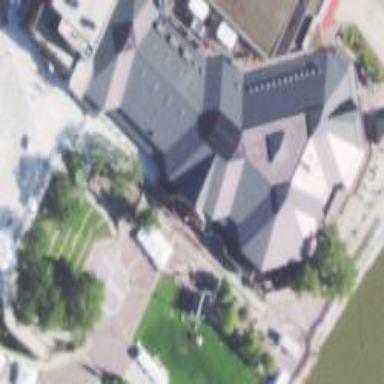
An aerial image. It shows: Public museum with blue roof.